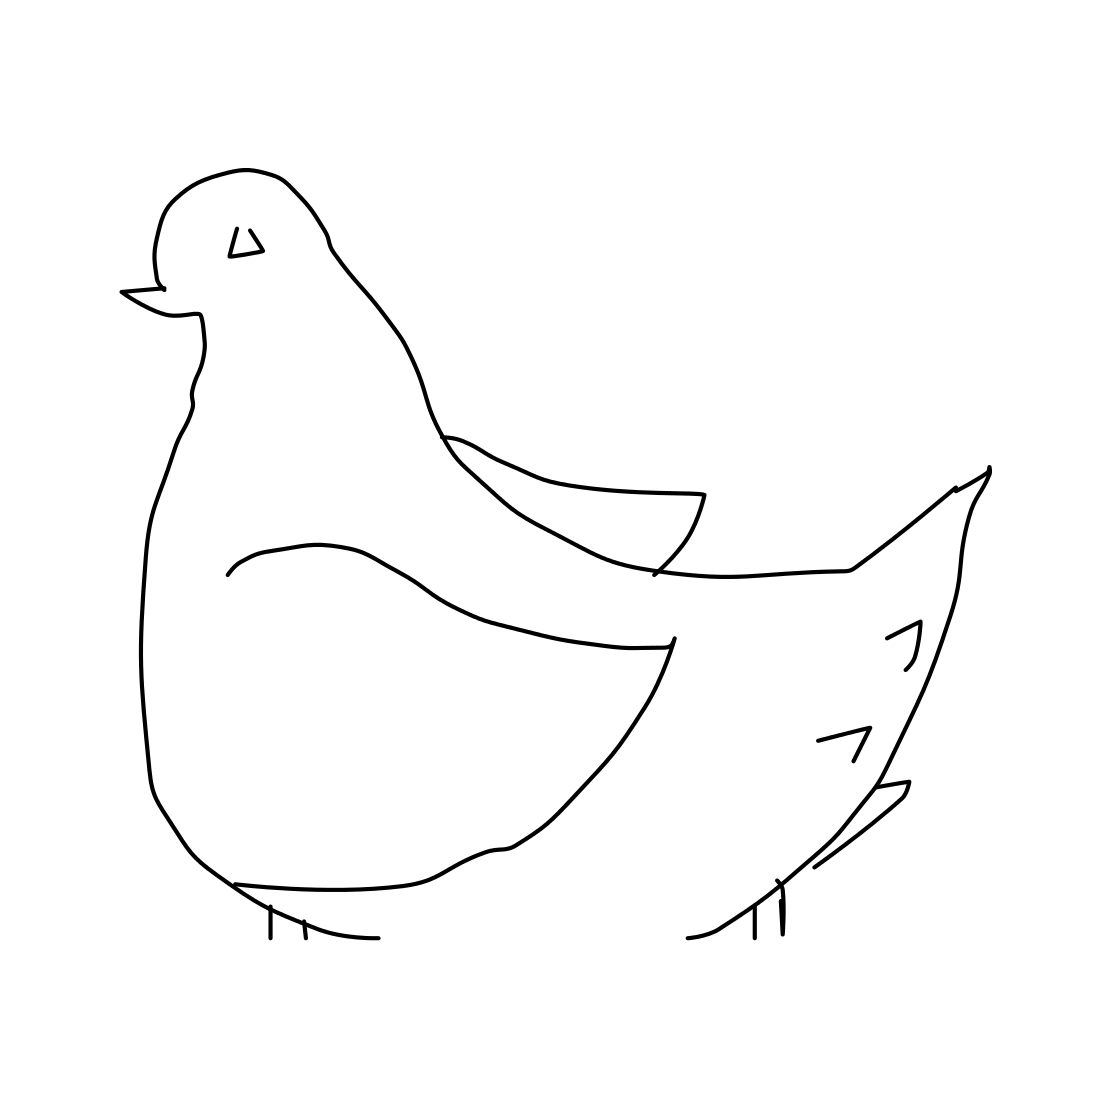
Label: pigeon